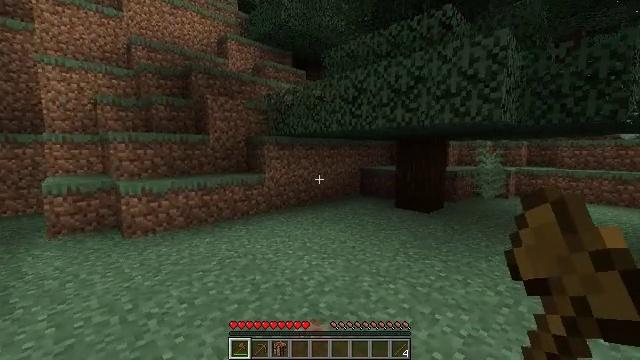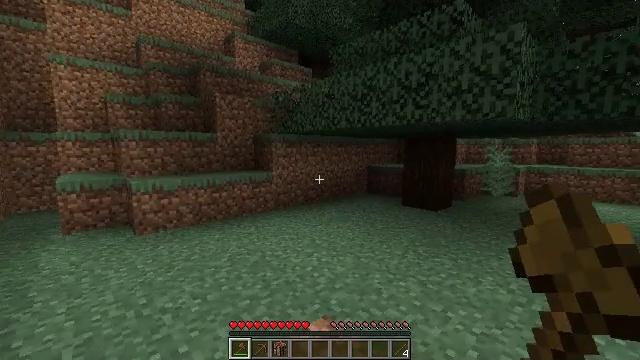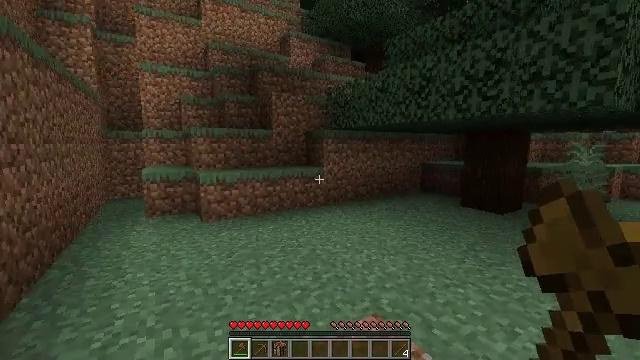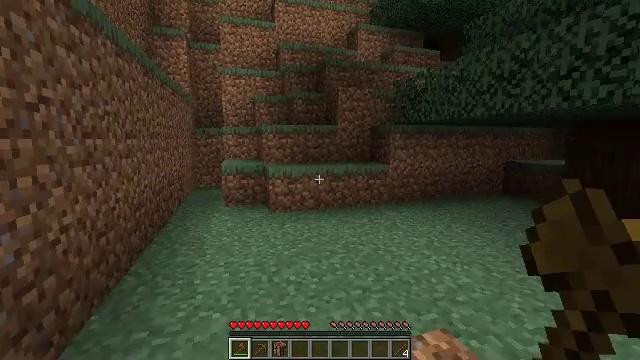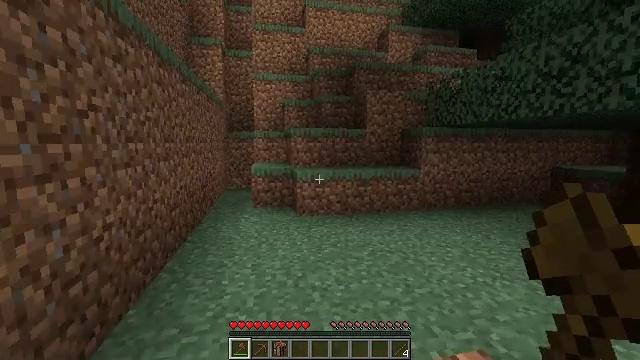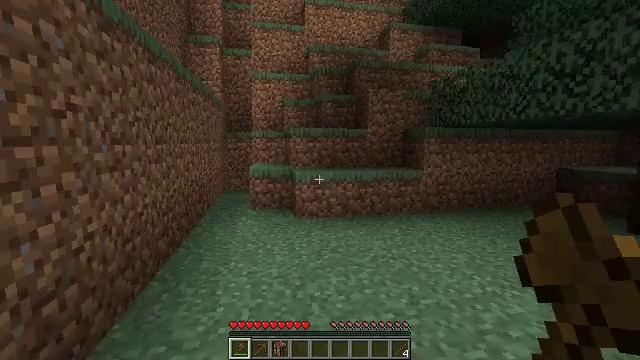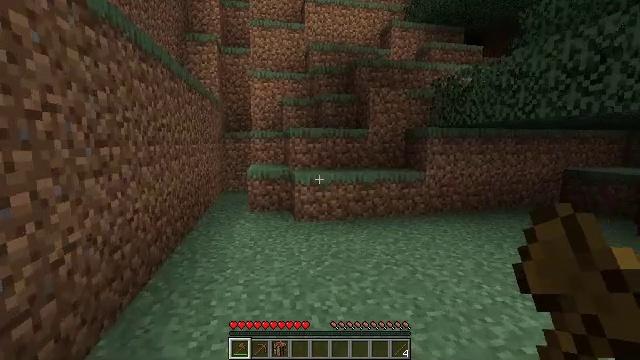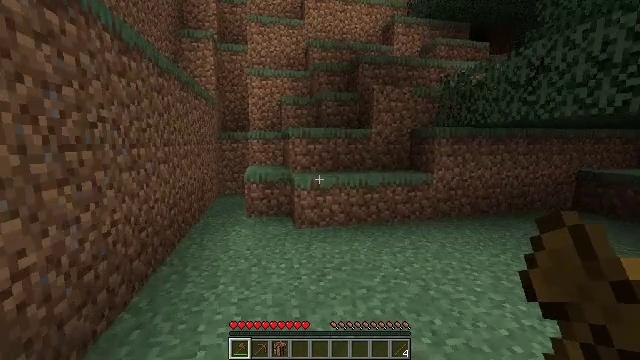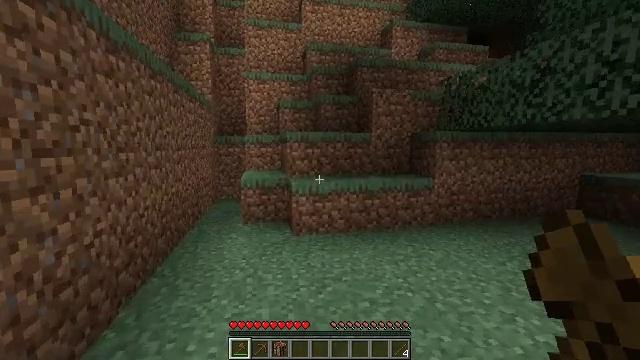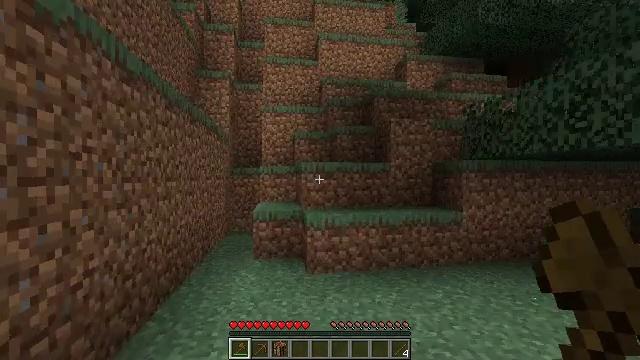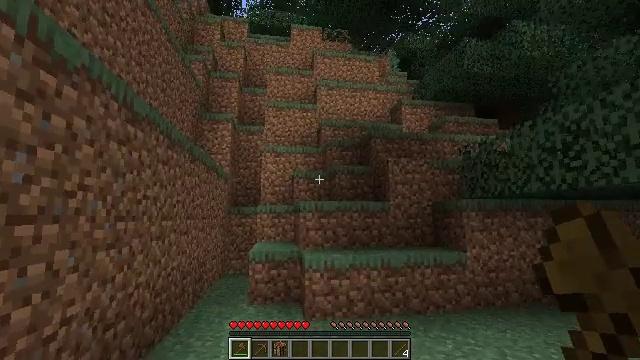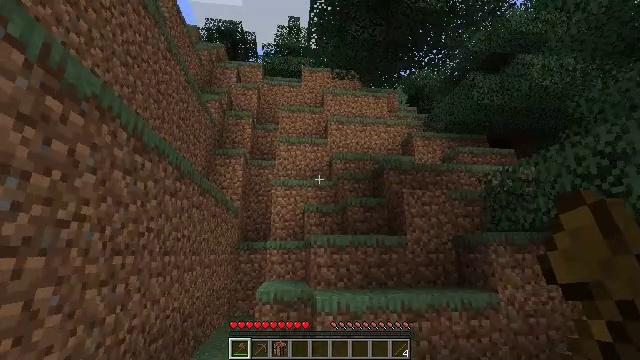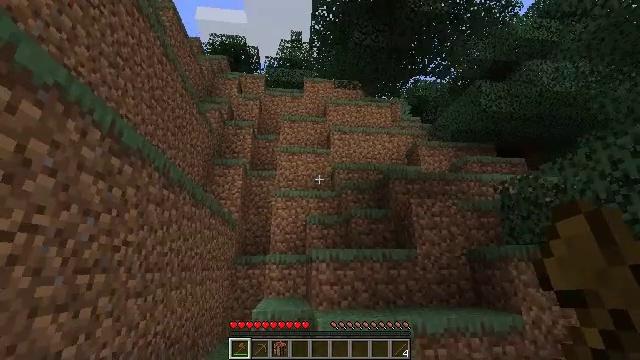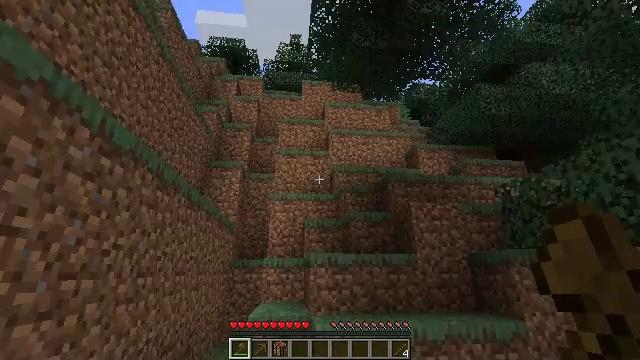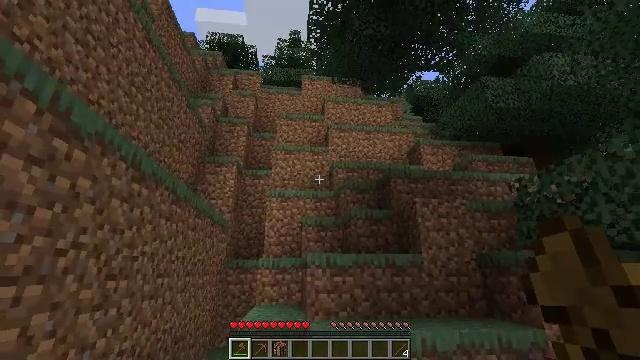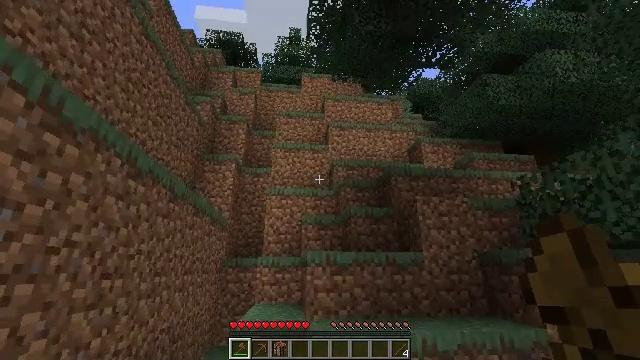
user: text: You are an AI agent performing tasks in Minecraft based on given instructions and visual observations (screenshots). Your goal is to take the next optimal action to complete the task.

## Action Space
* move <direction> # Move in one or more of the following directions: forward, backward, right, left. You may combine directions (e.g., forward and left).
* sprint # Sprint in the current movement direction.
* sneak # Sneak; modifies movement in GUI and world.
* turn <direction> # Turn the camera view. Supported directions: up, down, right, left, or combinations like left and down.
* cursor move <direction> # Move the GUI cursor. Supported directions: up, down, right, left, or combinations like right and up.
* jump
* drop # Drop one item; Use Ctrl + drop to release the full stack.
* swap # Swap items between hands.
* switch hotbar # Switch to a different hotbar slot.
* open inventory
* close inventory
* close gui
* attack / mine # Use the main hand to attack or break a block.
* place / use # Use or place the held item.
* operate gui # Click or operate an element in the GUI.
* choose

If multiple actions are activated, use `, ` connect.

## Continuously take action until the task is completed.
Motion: motion action
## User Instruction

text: Break the sweet berry bush to collect berries.
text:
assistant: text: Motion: turn left
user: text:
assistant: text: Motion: turn left
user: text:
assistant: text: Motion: move forward, turn left
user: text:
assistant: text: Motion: move forward, turn left
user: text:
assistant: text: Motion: move forward
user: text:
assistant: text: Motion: move forward
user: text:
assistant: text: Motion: move forward
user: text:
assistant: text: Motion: move forward
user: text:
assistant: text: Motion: move forward, turn left and up
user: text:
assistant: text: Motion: move forward, turn up
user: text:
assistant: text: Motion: move forward, turn left and up
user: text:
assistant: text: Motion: move forward, turn up
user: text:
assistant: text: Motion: move forward
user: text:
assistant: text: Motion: move forward
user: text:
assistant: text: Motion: move forward
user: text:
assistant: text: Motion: move forward
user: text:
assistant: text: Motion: move forward, turn right
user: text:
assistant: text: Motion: move forward, turn right and down
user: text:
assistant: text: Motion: move forward, turn right and down
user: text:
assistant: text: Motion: move forward
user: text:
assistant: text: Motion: move forward, turn left
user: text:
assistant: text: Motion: move forward, turn left and up
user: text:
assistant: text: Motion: move forward and move right, turn left and up
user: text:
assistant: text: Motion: move forward and move right, turn left and down
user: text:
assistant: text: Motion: move forward and move right, turn left and down
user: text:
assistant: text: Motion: move forward and move right, turn left and down
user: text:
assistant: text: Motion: move forward, turn right and down
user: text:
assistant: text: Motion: move forward, turn right and down
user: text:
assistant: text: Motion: move forward, turn right and down
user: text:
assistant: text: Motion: move forward, turn right and down